Question: I'm experimenting with ggplot's port for Python. I can do very basic graphics without too much trouble, but it gets really complicated for me when trying some more fancy.
In this case, I want to plot 3 variables A, B and C at the same time along 'x', which can be done with the simple code below. However, I'd like to display a 4th variable (called 'Back') in the background of the display, as a series of rectangular shaped colours (using a colour gradient of sort).
Something that could look a little bit like this admitibly bad photoshop mockup :
Is there a straightforward way to accomplish this kind of graphic with ggplot for python?
If it could help answer the question, here is the xls file containing the data: <URL>
And here is the code:
'''
from ggplot import *
import pandas as pd
import statsmodels
xl = pd.ExcelFile('B.xls')
df = xl.parse("sheet1")
df_lng = pd.melt(df[['x', 'A', 'B', 'C','Back']], id_vars='x')
print ggplot(aes(x='x', y='value', colour='variable'), data=df_lng) + geom_line()
plt.show(1)
'''
Oh, and here is a post that I could help do the trick. This was done in R though... <URL>
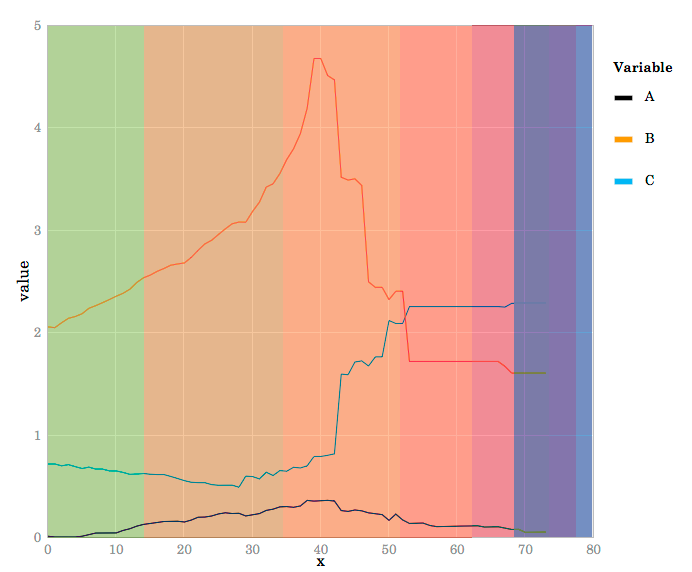
Answer: Here's the R code to do this. Don't know how to do it with Python, but it appears that this would be similar.
'''
ggplot(aes(x=x), data=df_lng) + geom_line(aes(y=value, colour=variable), size=1.3) +
geom_rect(aes(fill=factor(Back), xmin=x, xmax=x+1, ymin=0, ymax=max(value)*1.07), alpha=.1) +
scale_fill_discrete(guide="none")
'''